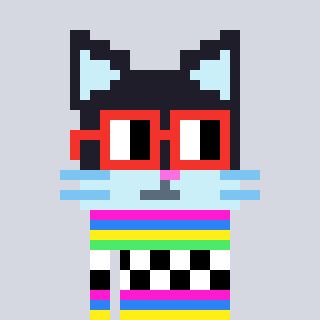
a pixel art character with square red glasses, a cat-shaped head and a yellow-colored body on a cool background